Field crop: tomato
Growth stage: 2
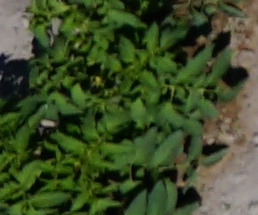
Species: tomato